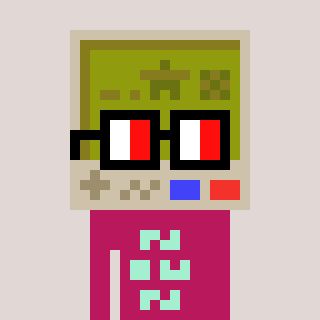
a pixel art character with square glasses with black frames and red eyes, a gameboy-shaped head and a darkpink-colored body on a warm background